Brain MRI, t2w sequence, axial 2D slice.
Patient: age 30, sex M, weight 95 kg, height 1.95 m
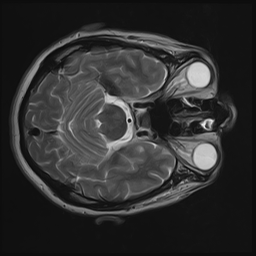